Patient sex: M
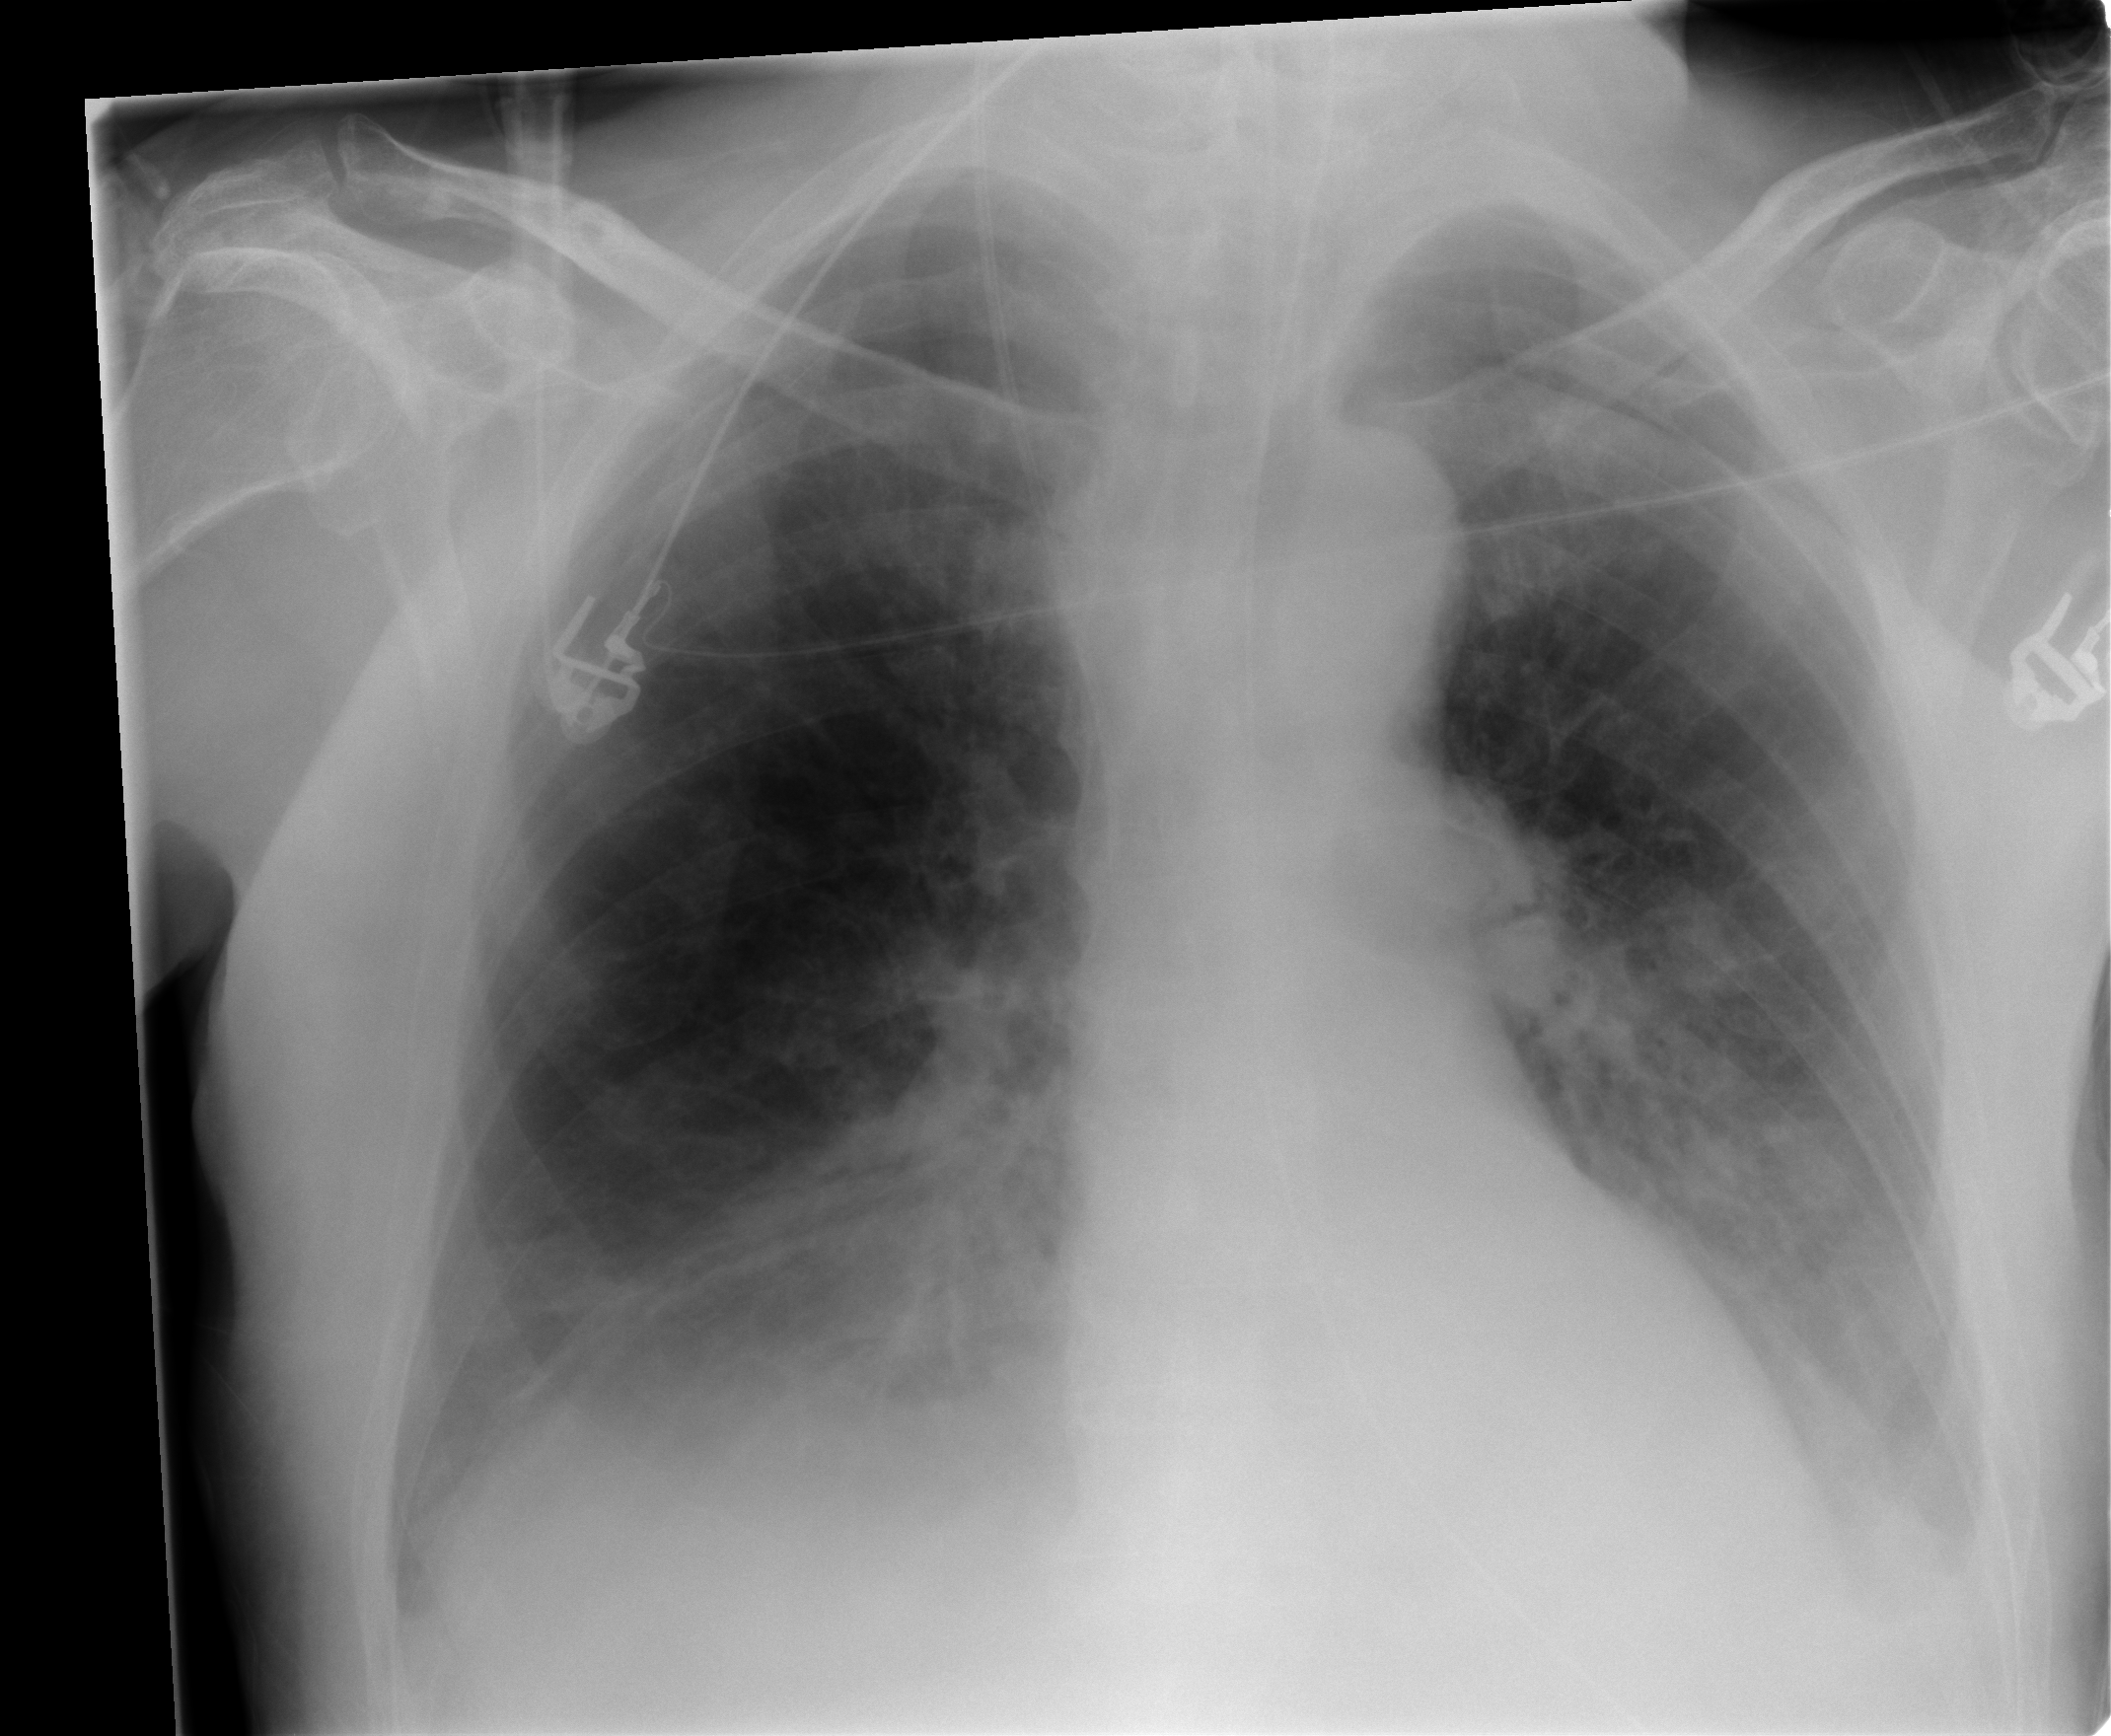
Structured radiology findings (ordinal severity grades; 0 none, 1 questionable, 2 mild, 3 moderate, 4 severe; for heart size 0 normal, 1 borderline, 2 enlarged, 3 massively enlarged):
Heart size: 0
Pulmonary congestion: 1
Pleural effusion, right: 2
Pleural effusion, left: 2
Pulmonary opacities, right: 2
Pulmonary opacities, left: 2
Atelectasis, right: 2
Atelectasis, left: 2